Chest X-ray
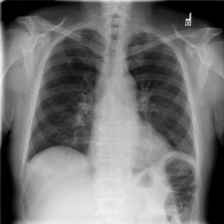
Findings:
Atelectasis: negative
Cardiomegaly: negative
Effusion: negative
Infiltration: negative
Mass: negative
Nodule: positive
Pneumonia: negative
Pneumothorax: negative
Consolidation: negative
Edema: negative
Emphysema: negative
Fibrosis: negative
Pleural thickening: negative
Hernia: negative